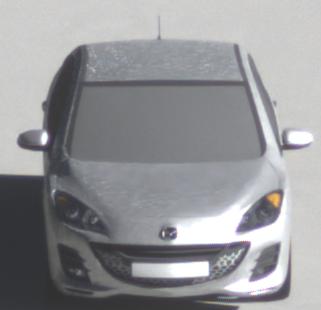
Make: Mazda
Model: 3 1.6
Detailed model: 3 (BL)
Model produced from: 2009/05
Model produced until: 2010/12
Doors: 5
Color: white
Road condition: dry road
Daytime: morning or afternoon
Contrast: high contrast